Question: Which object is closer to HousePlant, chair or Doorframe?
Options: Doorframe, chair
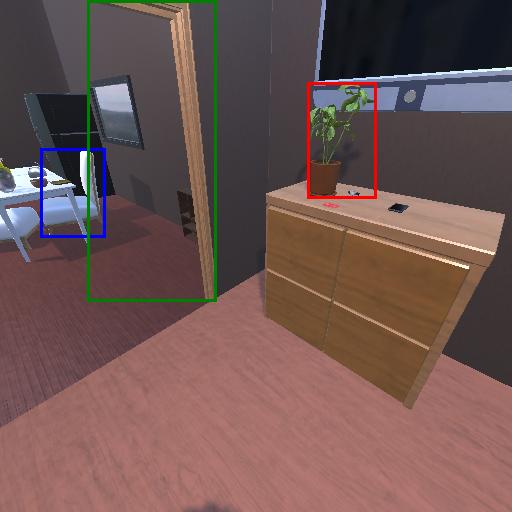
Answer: Doorframe